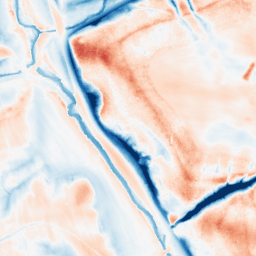
Category: classical
Decomposition family: gaussian_anisotropic
Decomposition parameters: sigma_x: 10
sigma_y: 10
Upsampling method: quartic
Upsampling parameters: scale: 8
Upsampling scale: 8